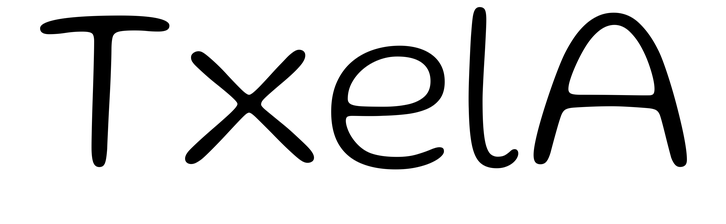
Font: Gluten_ExtraLight